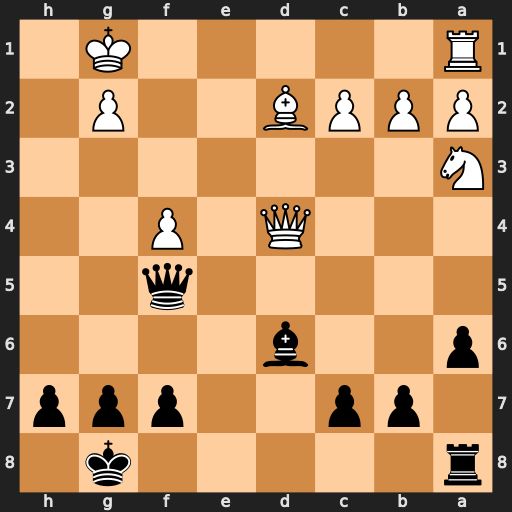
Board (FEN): r5k1/1pp2ppp/p2b4/5q2/3Q1P2/N7/PPPB2P1/R5K1
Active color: b
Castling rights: -
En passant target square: -
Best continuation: Bc5 Qxc5 Qxc5+